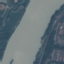
Land use / land cover: River